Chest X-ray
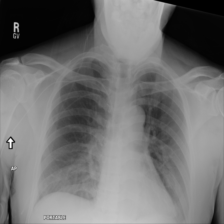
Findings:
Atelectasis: negative
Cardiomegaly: negative
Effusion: positive
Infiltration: positive
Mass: negative
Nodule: negative
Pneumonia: positive
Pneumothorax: negative
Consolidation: negative
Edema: negative
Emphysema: negative
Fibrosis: negative
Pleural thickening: negative
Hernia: negative